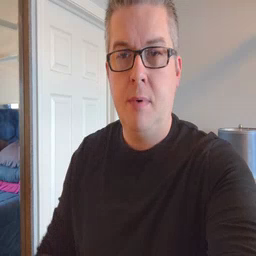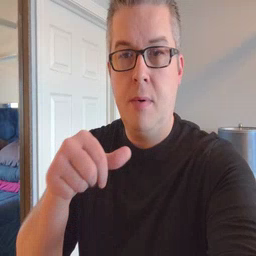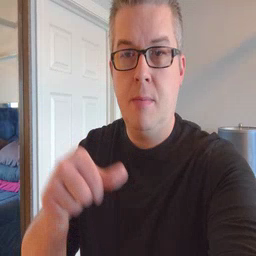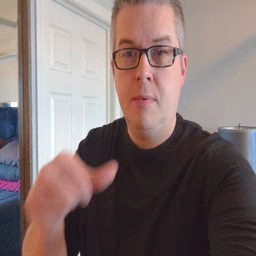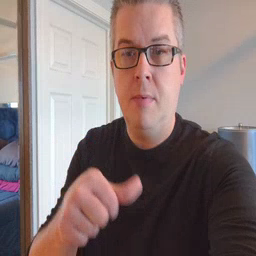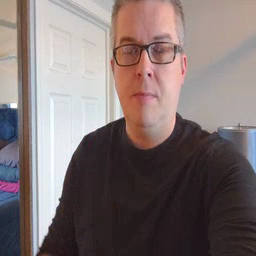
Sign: puzzle